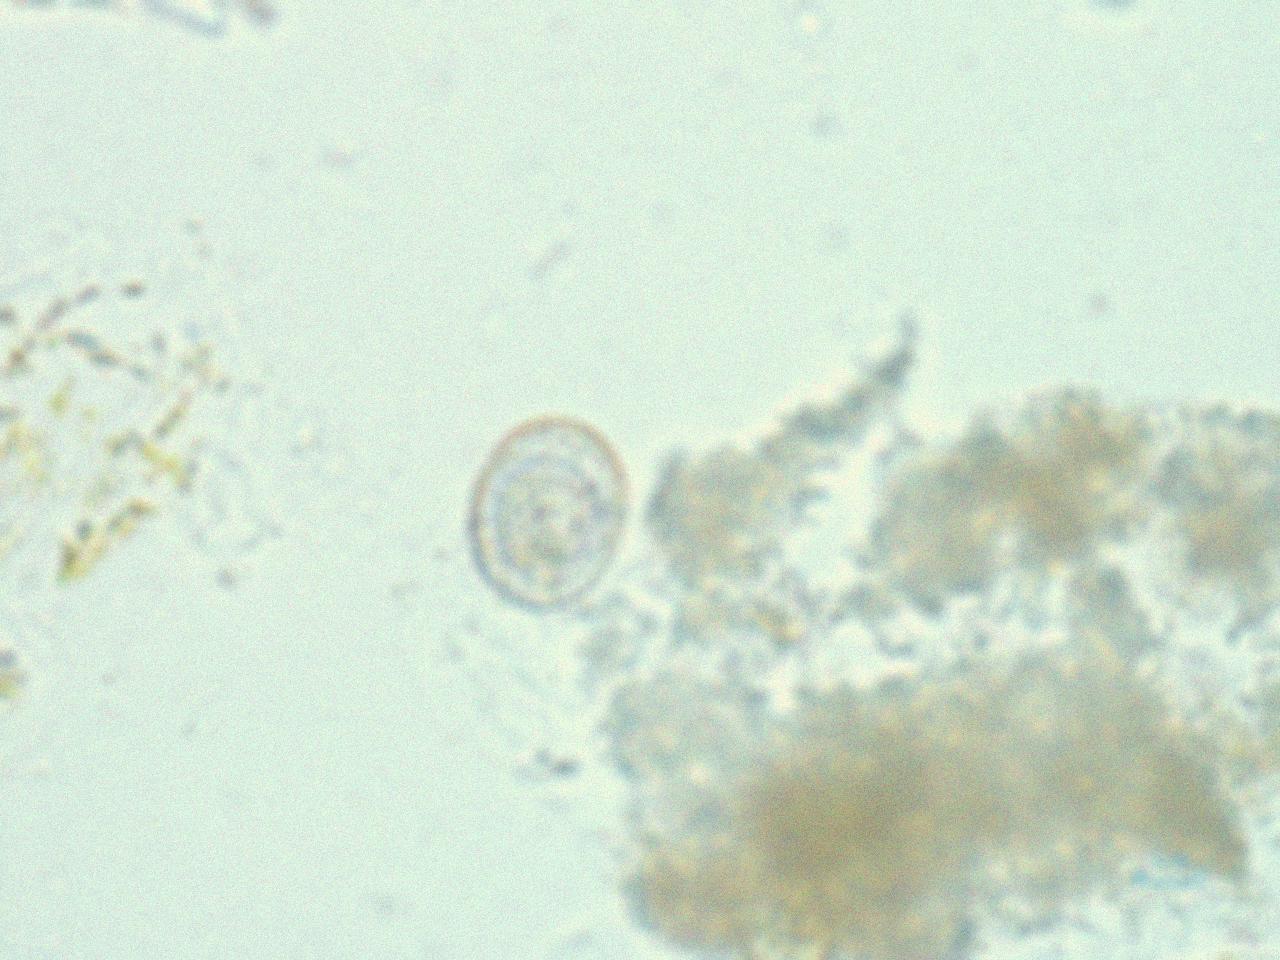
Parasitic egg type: Hymenolepis nana